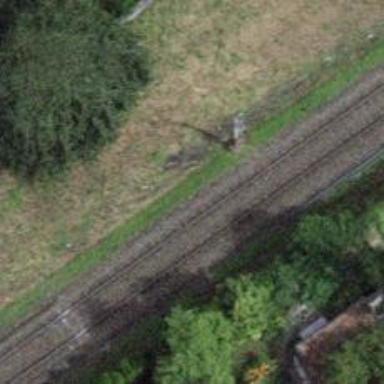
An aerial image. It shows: Railway signal.